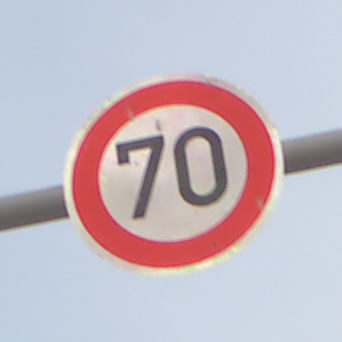
Verkehrszeichen: Geschwindigkeit70
Umgebung: Outdoor, Nature
Tageszeit: MorningAfternoon
Wetter: PartlyCloudy
Licht: Natural
Jahreszeit: Winter
Kontrast: MediumContrast